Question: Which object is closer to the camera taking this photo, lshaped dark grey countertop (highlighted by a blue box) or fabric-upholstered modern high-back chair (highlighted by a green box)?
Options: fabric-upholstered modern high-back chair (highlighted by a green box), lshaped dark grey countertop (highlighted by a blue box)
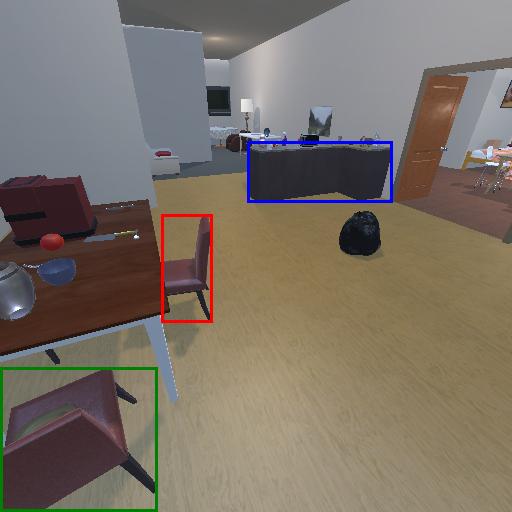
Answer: fabric-upholstered modern high-back chair (highlighted by a green box)